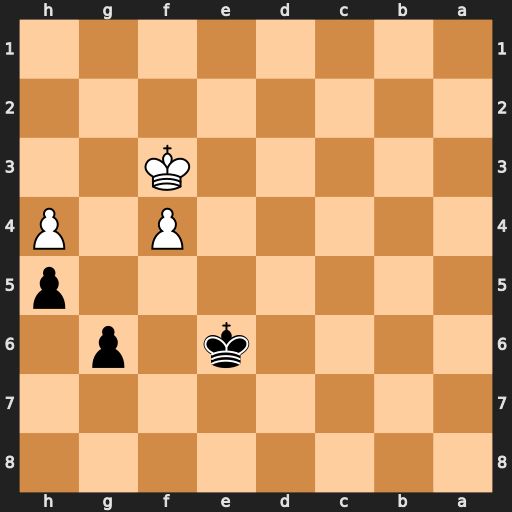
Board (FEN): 8/8/4k1p1/7p/5P1P/5K2/8/8
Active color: b
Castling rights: -
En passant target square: -
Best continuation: Kf5 Ke3 Kg4 Ke4 Kxh4 Kf3 Kh3 f5 gxf5